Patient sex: F
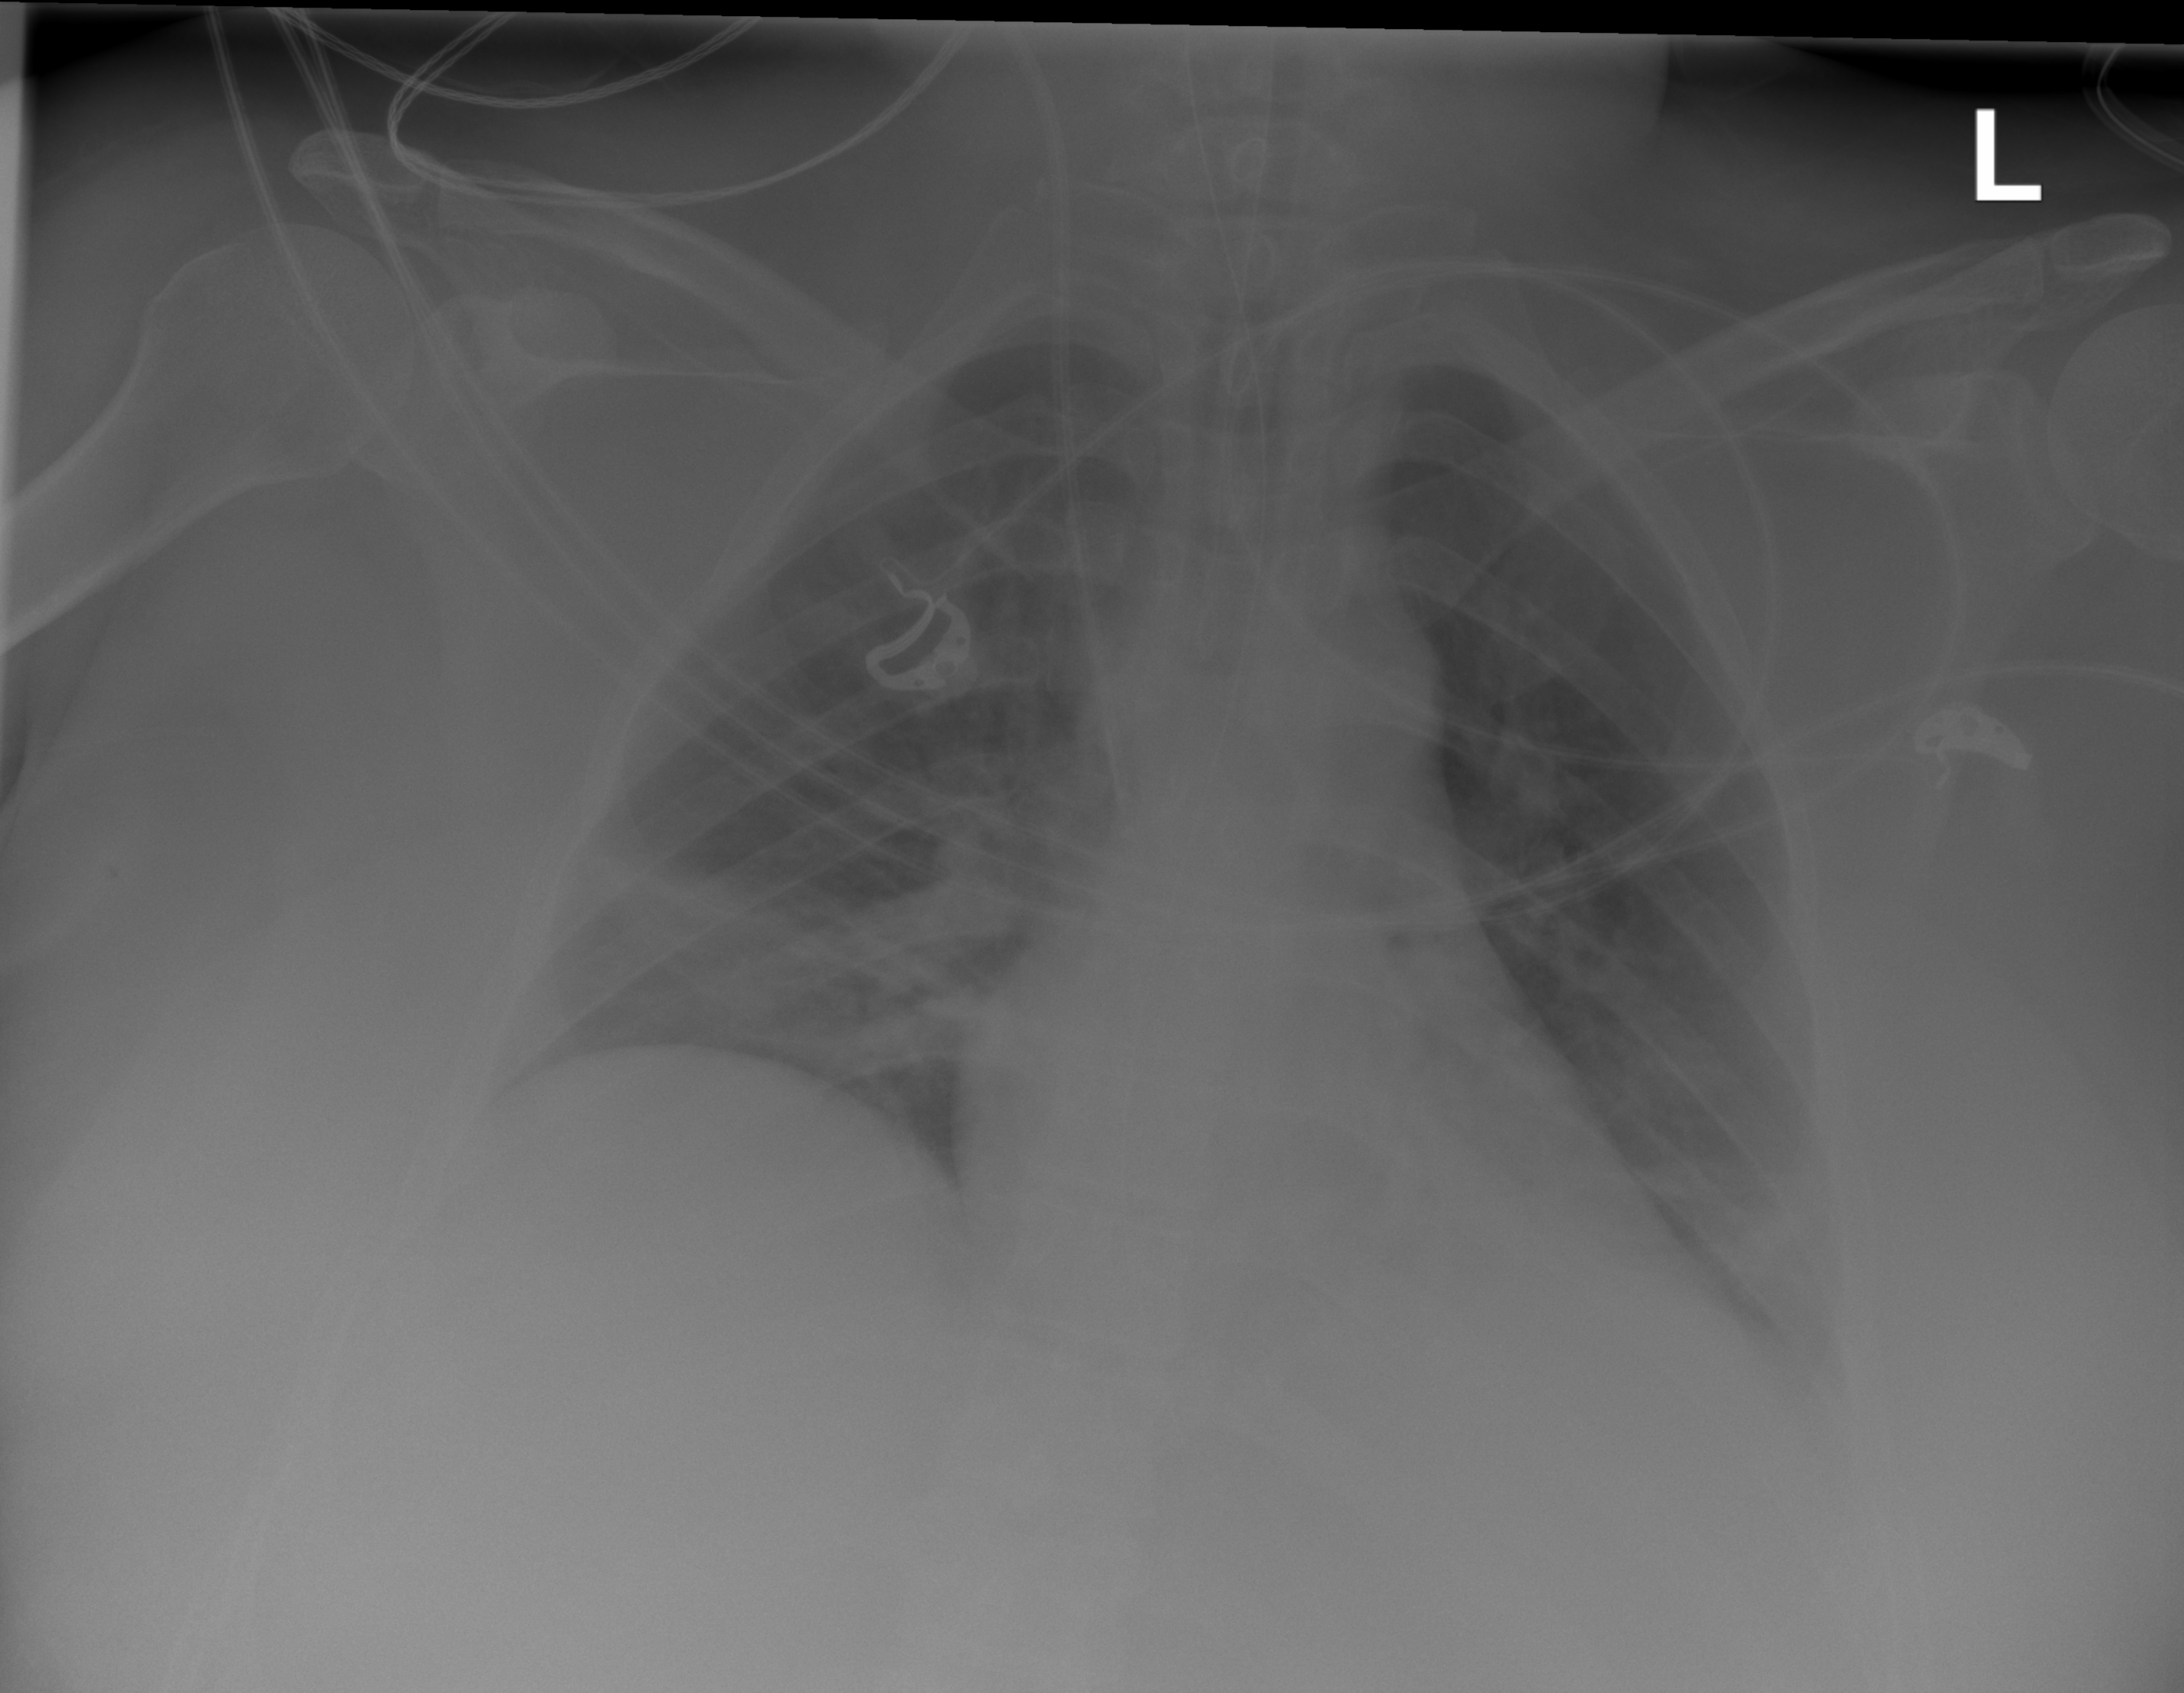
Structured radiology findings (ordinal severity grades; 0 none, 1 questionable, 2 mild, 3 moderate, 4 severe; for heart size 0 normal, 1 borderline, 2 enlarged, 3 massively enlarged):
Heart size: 0
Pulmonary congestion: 0
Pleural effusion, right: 0
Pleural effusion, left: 2
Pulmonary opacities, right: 0
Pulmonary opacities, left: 0
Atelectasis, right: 2
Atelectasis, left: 0